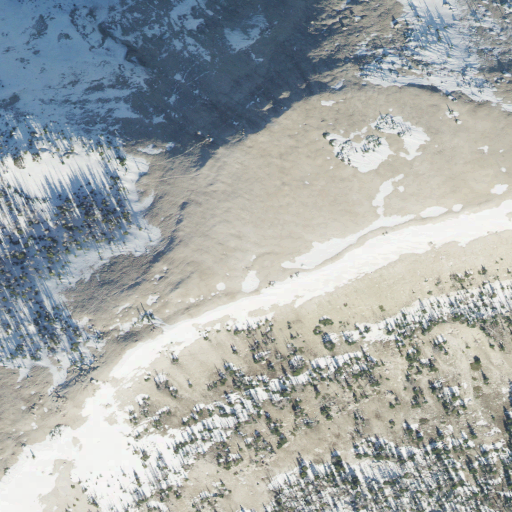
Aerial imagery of mountain in Utah named Heliotrope Mountain containing shrub, barren land, grassland, and evergreen forest